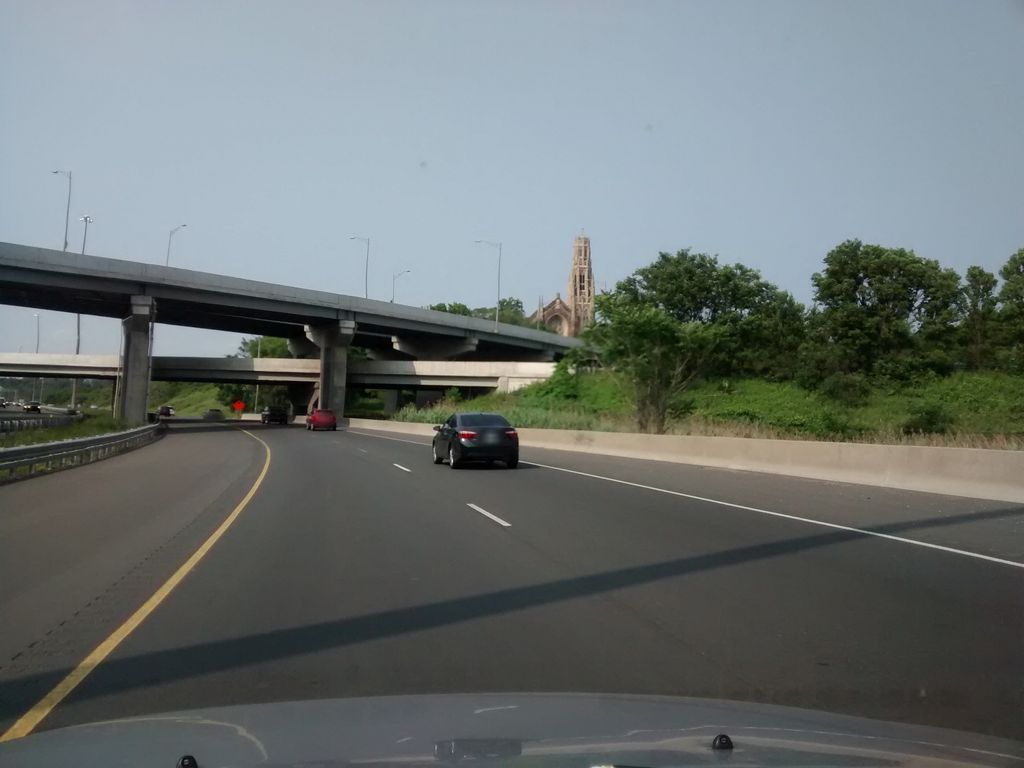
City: hamilton